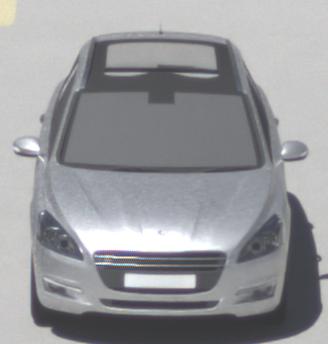
Make: Peugeot
Model: 508 SW 120 VTi
Detailed model: 508 (I) SW
Model produced from: 2011/03
Model produced until: 2014/05
Doors: 5
Color: white
Road condition: dry road
Daytime: midday
Contrast: high contrast